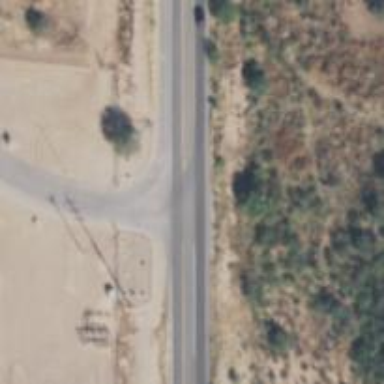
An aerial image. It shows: Stop road.